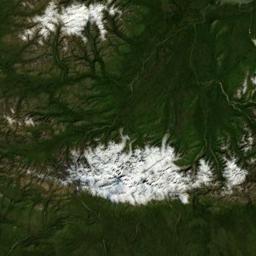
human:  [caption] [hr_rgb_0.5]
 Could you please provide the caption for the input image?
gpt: The snow berg is consist of green plants and white snow .

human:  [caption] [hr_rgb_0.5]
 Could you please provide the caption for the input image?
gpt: The snowberg is partly covered with snow and ice and partly covered with vegetation .

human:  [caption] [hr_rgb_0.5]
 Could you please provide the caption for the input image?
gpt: The ground on the snowberg is uneven .

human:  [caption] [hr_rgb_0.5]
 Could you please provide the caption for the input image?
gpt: The snow on the snowy mountains is distributed at the junction of brown and green mountains .

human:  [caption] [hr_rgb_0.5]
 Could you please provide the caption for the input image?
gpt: There are green land and some snow on the snowberg .